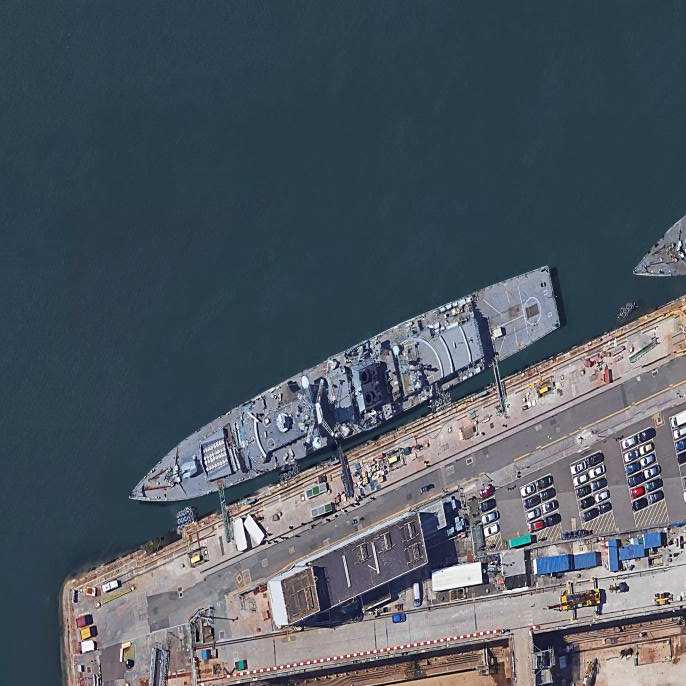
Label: Type_45_destroyer